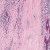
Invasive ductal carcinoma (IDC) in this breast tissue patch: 0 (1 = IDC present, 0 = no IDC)